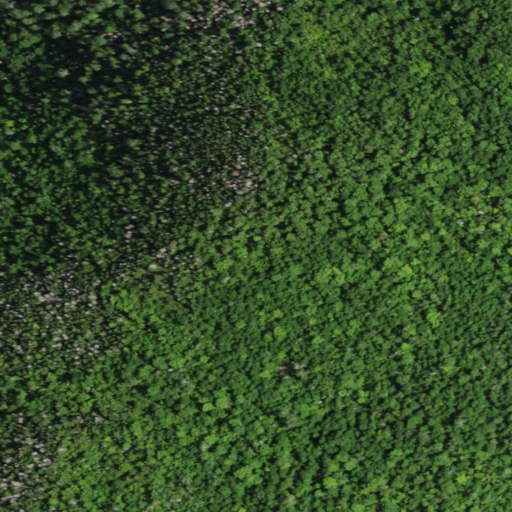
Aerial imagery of mountain in New York named Yard Hill containing deciduous forest, evergreen forest, and mixed forest